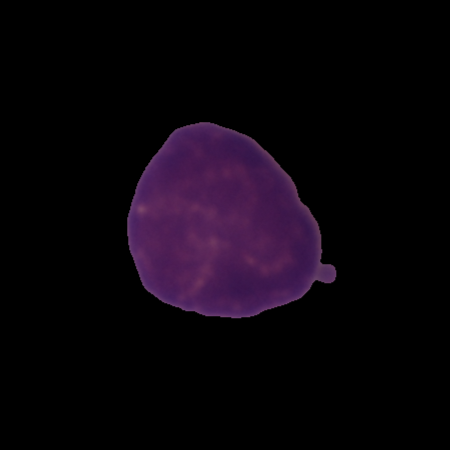
Label: healthy